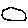
Label: circle